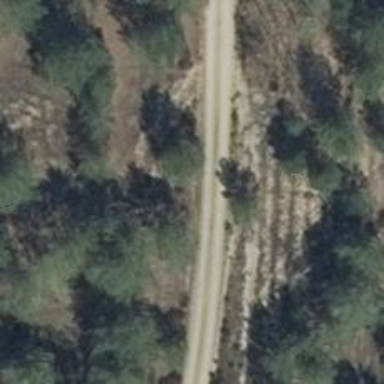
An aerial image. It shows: Gravel track with grade2 quality.